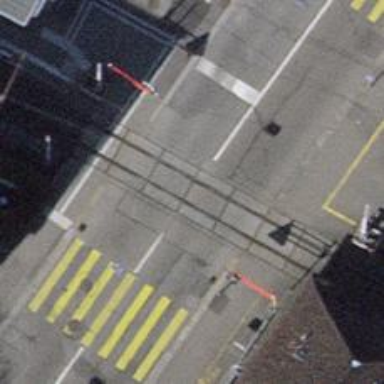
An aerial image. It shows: Level crossing with double half barrier.